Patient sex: M
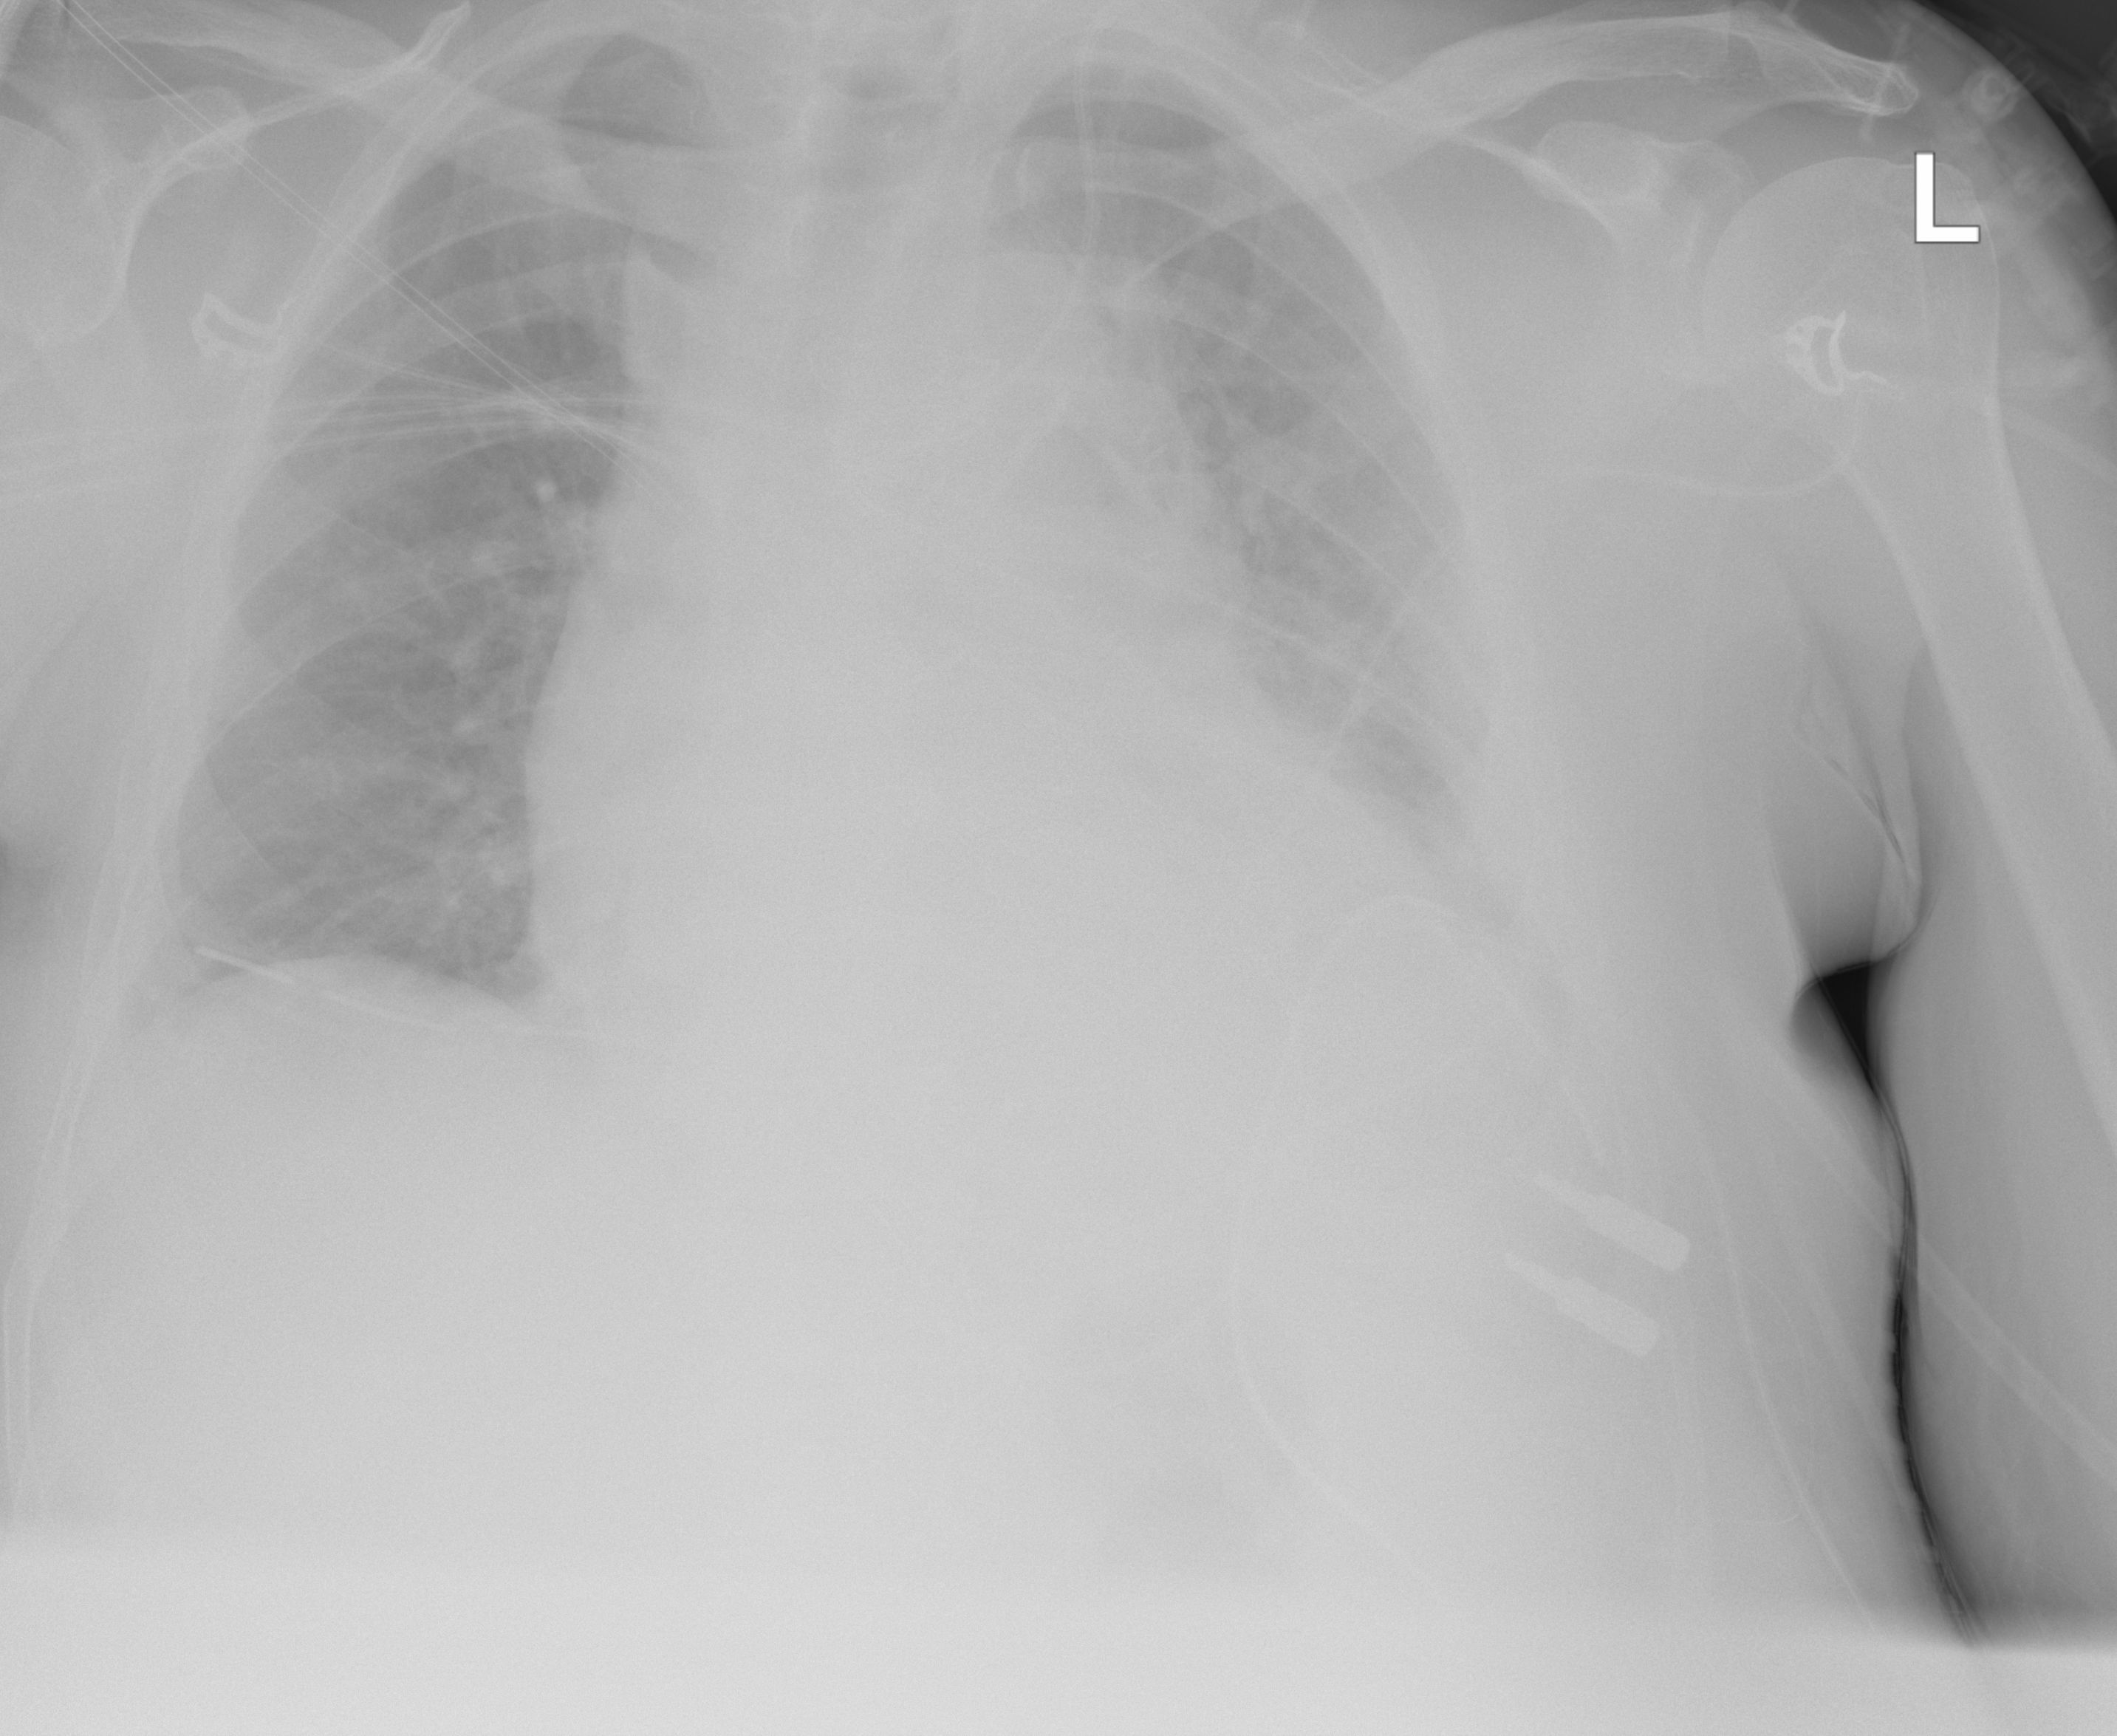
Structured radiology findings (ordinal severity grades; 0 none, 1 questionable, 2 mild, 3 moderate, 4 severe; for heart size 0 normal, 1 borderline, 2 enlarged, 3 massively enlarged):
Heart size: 3
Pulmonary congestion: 2
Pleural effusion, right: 0
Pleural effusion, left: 2
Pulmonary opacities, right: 0
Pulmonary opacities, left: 2
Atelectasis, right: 0
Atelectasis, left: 2